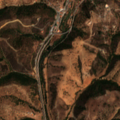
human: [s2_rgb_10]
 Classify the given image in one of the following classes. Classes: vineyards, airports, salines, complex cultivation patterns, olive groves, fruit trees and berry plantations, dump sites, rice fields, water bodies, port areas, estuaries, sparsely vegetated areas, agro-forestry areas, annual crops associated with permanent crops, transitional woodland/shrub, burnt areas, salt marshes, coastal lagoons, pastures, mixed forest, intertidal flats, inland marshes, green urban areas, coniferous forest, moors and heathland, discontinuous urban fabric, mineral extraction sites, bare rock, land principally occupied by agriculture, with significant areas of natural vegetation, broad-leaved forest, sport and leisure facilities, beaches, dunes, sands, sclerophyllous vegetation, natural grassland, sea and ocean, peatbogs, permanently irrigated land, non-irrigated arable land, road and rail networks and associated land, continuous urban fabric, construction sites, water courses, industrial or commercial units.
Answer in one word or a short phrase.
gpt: non-irrigated arable land, land principally occupied by agriculture, with significant areas of natural vegetation, agro-forestry areas, sclerophyllous vegetation